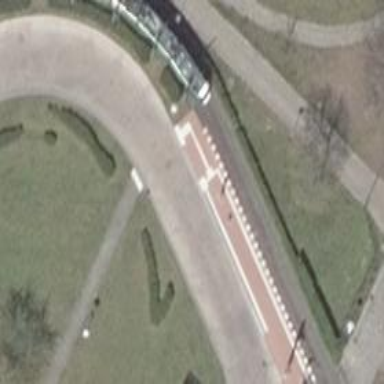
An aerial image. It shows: Public transport stop position.